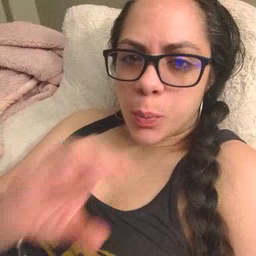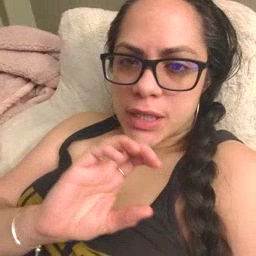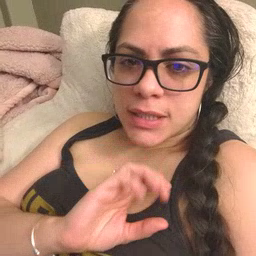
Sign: police